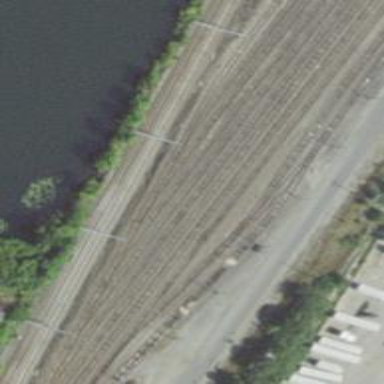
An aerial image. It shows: Railway with electrified contact lines.